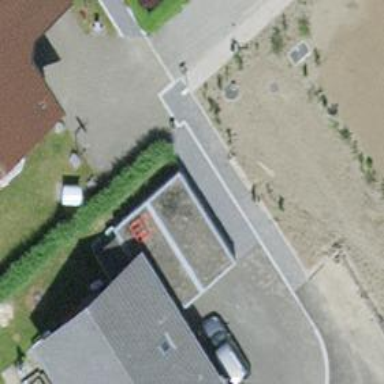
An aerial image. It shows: Hedge acting as barrier.